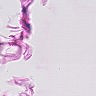
Metastatic tissue present: no